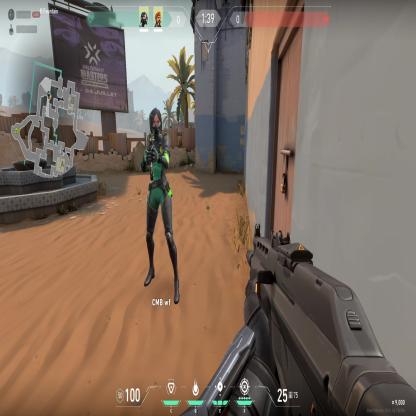
Label: teammate